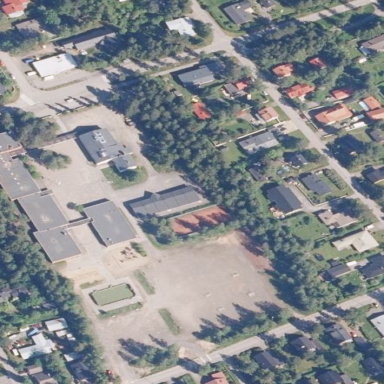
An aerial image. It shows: School.